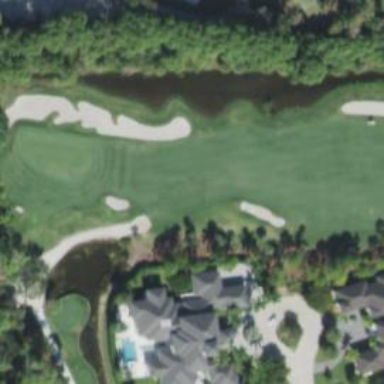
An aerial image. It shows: Path designated for golf carts.